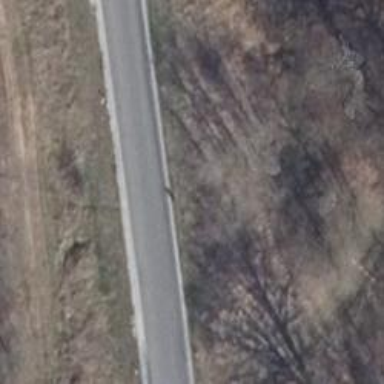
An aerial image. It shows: Secondary road with asphalt surface.